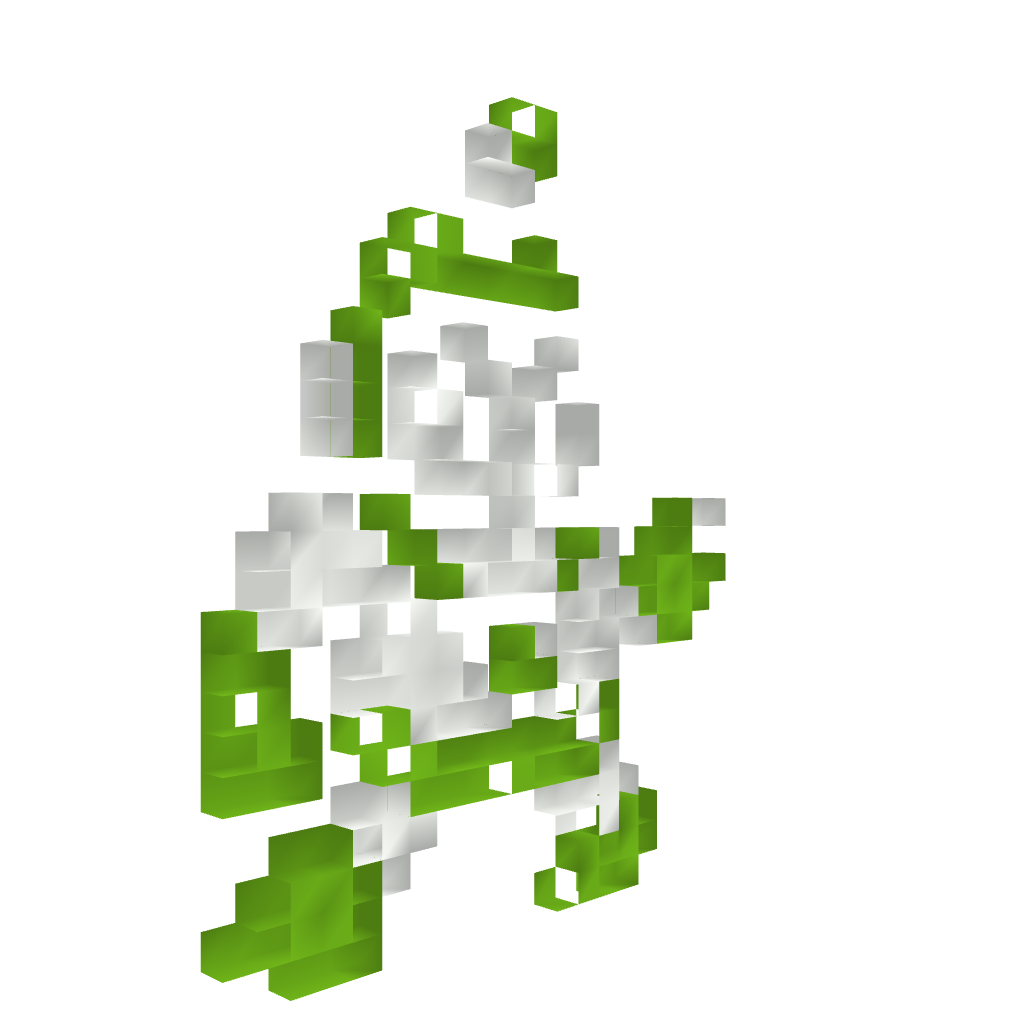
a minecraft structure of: Bubbleman (ErnieCIII)